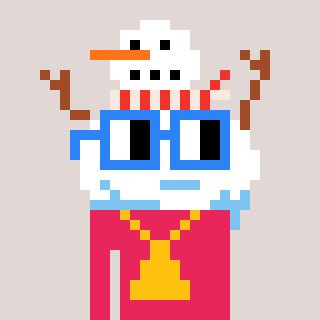
a pixel art character with square blue glasses, a snowman-shaped head and a redpinkish-colored body on a warm background